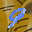
Label: 9